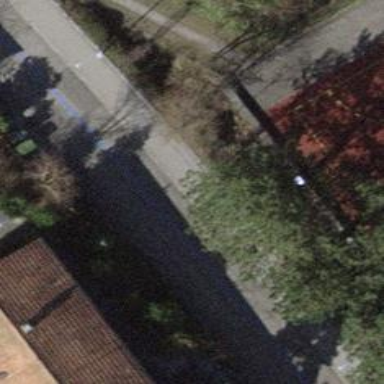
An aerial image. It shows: Residential road with asphalt surface. There is opposite cycleway.